Question: So I'm working on a little project and I'm looking for the base code for how to do this in JOptionPane. I'm still really new to this side of Java. I'm not looking for a whole lot, I just didn't know where to start.
The program should populate the screen with a JOptionPane window. I need it to be modeled like the picture below. The bottom row is a text input from the user and when they hit the enter key, the text should "refresh/clear" and then the middle string area should populate with both the user input and then just below it the result of an if statement according the the code.

for example: The user enters in: "Hello".
Then the text input should refresh and the grey box should do this: "User: Hello."
"Computer: Hello user".
I would really appreciate any and all help on this.
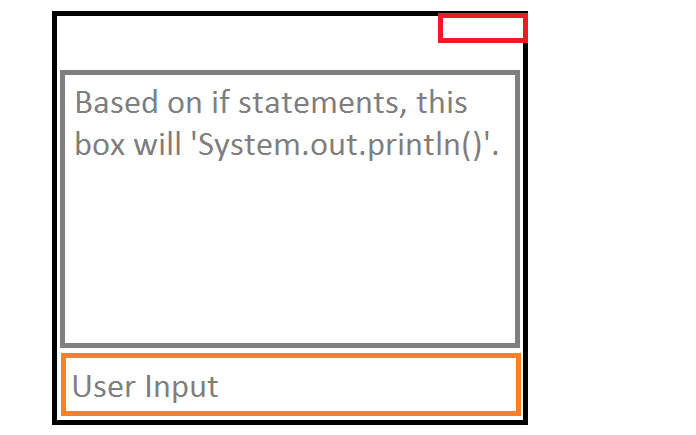
Answer: You don't 'System.out.println()' into a gui component. Doesn't work like this. You can write a console program and use JOptionPanes to get user input, but the output would be used in the console program. You would need to create a gui program mimic a console.
Here's a basic layout to start you off
'''
public class Game extends JFrame {
JTextArea jta = new JTextArea(10, 30);
JTextField jtf = new JTextField(30);
public Game(){
add(jtf, BorderLayout.SOUTH);
add(jta, BorderLayour.CENTER);
jta.addActionListener(new ActionListener(){
public void actionPerformed(ActionEvent e){
}
});
}
public static void main(String[] args){
SwingUtilities.invokeLater(new Runnable(){
public void run(){
JFrame frame = new Game();
frame.setDefaultCloseOperation(JFrame.EXIT_ON_CLOSE);
frame.setLocationRelativeTo(null);
frame.pack();
frame.setVisible(true);
}
});
}
}
'''
What I would suggest is since this is a very basic program, I would use an array of String commands and iterate through them.
For example:
'''
String[] question = {"Do you want to go to school?",
"Do you want to drive or walk?"};
jta.setText(questions[0]);
'''
Then in your actionPerformed get the answer from the text field. Use an if statement like
'''
if (jtf.getText().equals("yes") {
jta.append(questions[1]);
}
'''
And so on. If you have no idea what I'm talking about, I would really consider using the Swing tutorials I mentioned. There's a lot of info in those tutorials.